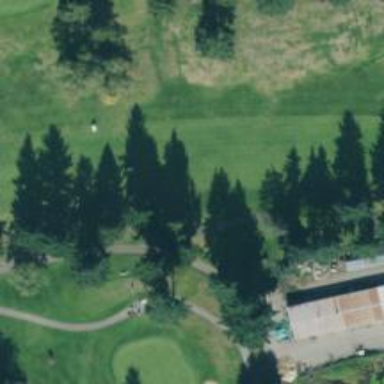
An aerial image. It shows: View of golf hole.